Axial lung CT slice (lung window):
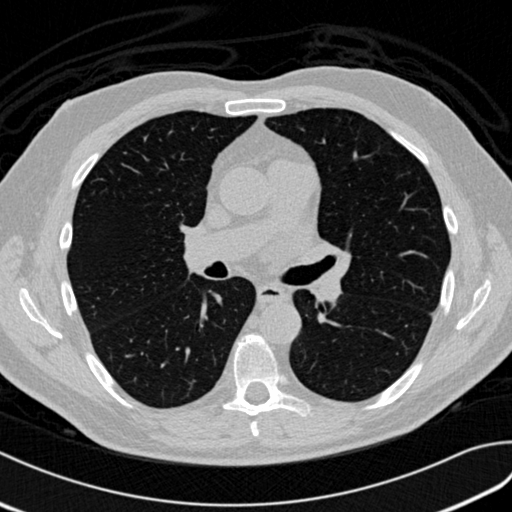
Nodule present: no